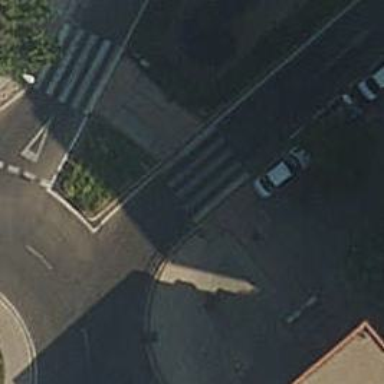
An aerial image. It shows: Marked road crossing.